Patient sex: F
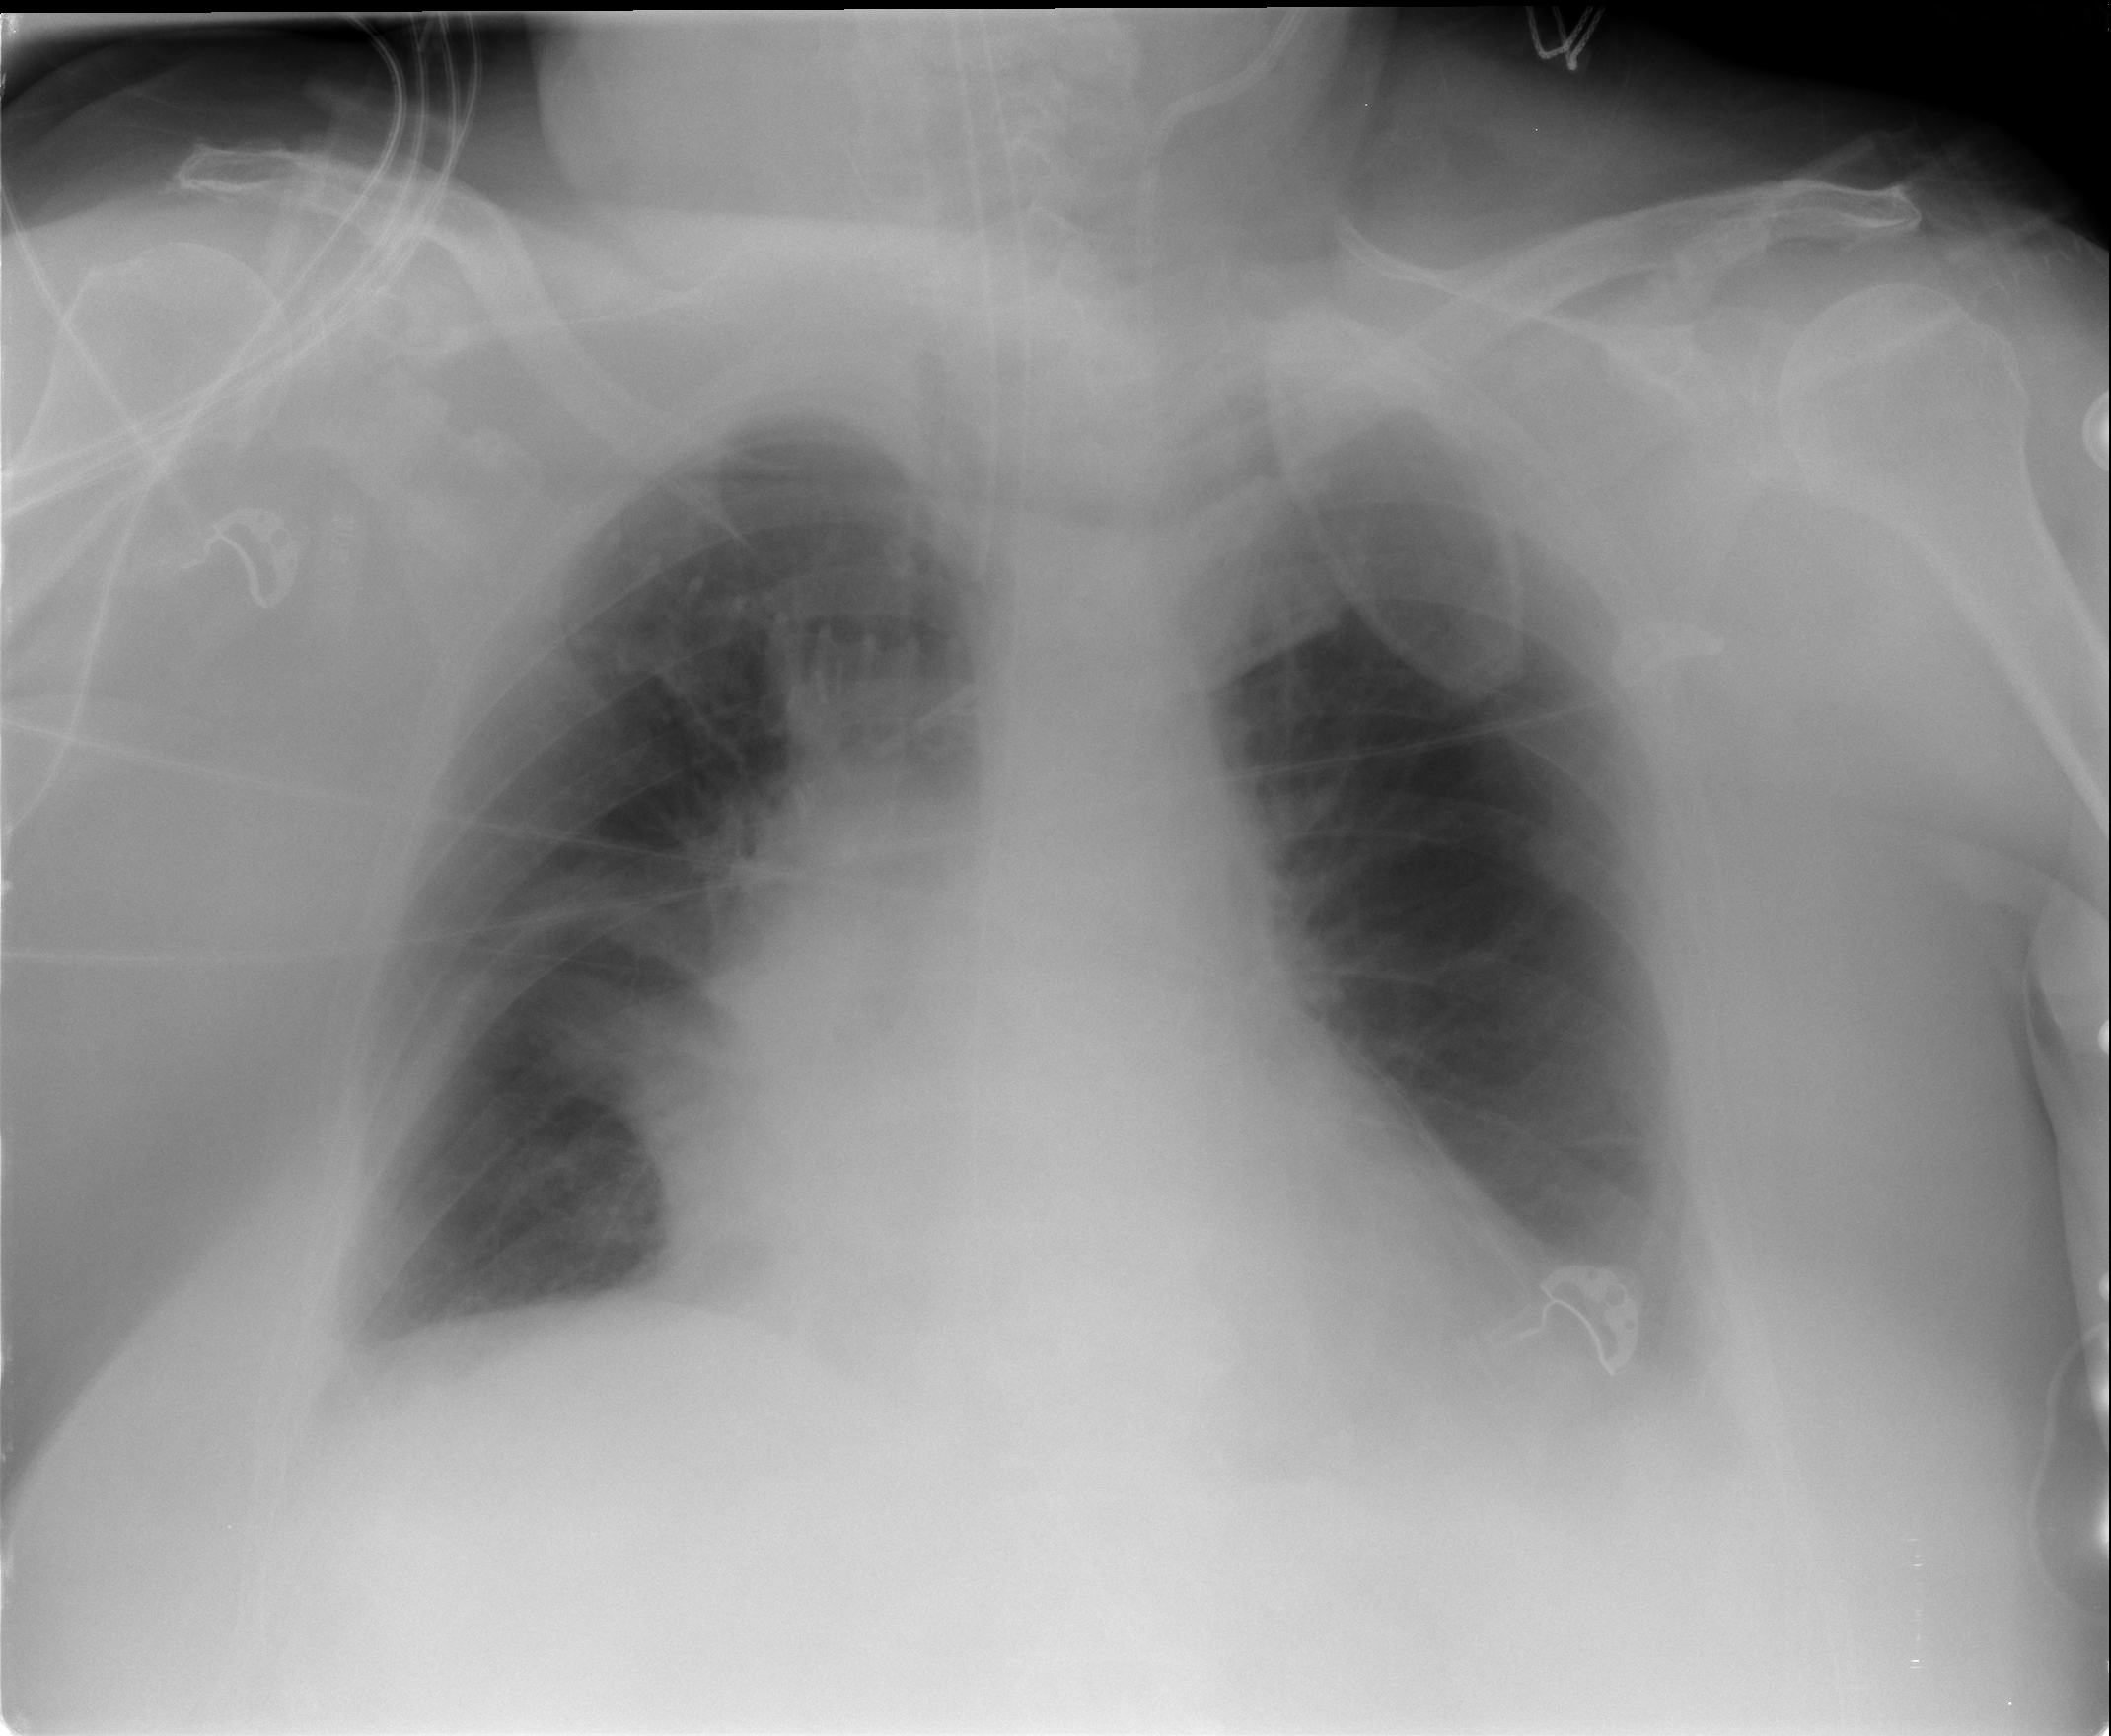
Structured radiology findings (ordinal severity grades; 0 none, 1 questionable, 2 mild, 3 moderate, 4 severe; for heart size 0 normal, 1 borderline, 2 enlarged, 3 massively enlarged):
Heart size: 0
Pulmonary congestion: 2
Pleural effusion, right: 0
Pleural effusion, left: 2
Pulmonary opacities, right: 0
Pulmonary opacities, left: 0
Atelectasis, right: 0
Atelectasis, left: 0